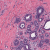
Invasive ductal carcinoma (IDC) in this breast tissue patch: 0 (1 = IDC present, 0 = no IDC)